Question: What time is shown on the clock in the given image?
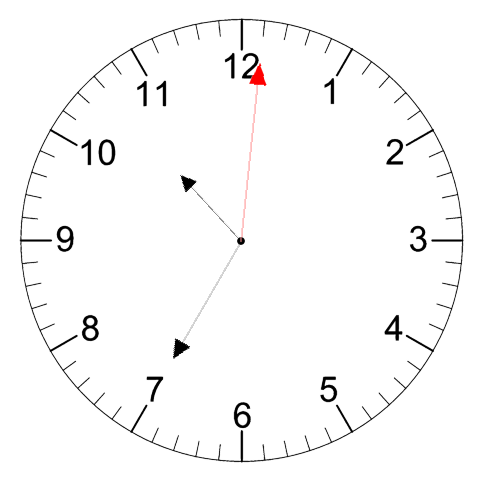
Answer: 10:35:01